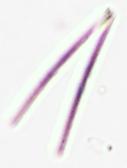
Label: Thalassionema